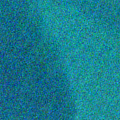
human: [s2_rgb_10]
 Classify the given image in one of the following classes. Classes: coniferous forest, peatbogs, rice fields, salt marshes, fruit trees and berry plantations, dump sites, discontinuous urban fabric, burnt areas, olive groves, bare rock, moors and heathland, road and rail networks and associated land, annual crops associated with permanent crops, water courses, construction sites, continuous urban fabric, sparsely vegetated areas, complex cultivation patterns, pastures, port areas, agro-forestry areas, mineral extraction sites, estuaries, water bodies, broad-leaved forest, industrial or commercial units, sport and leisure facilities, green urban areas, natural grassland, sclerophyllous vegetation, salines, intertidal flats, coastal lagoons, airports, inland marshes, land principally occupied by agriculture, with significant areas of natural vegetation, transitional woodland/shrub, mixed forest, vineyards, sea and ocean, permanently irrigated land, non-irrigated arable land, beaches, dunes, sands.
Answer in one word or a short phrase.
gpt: sea and ocean